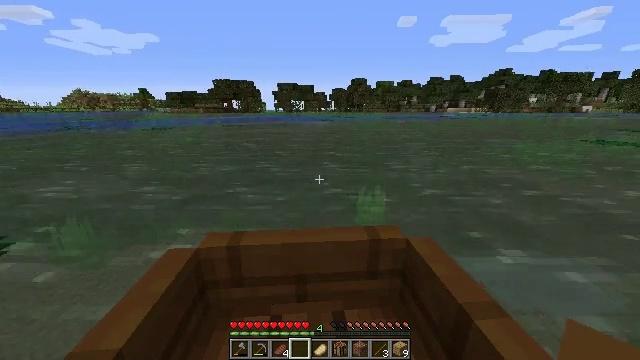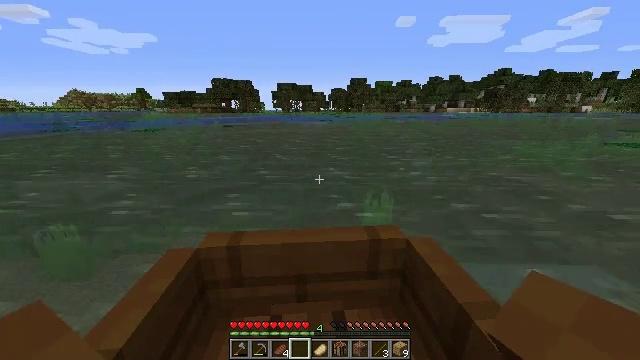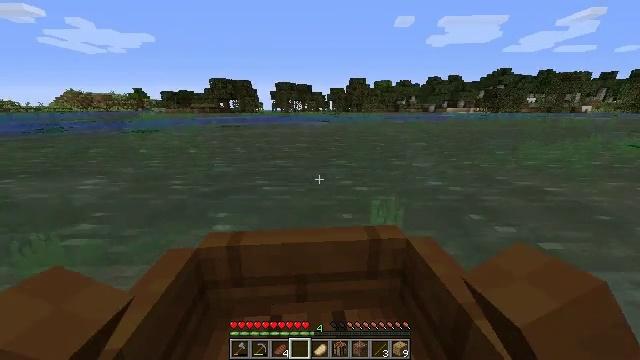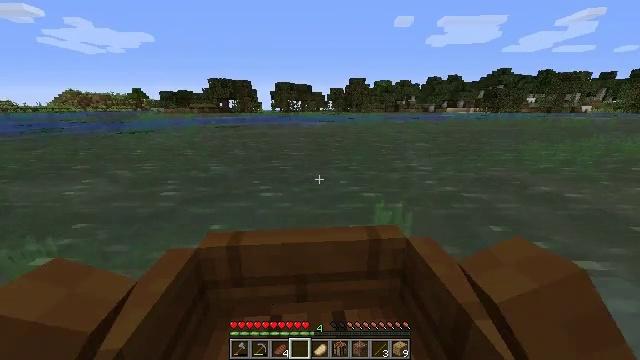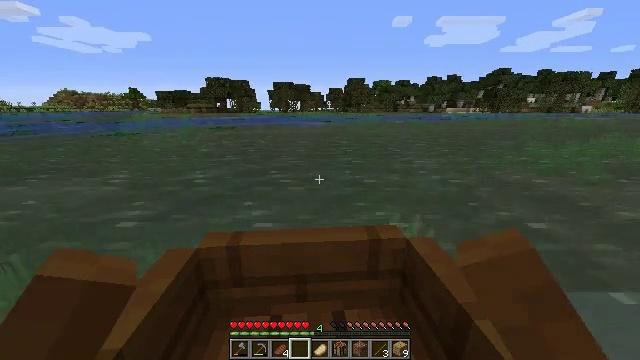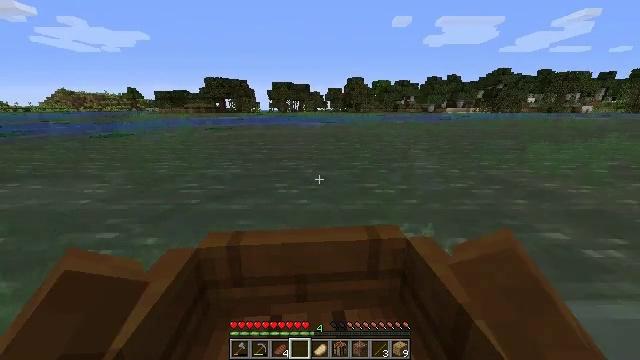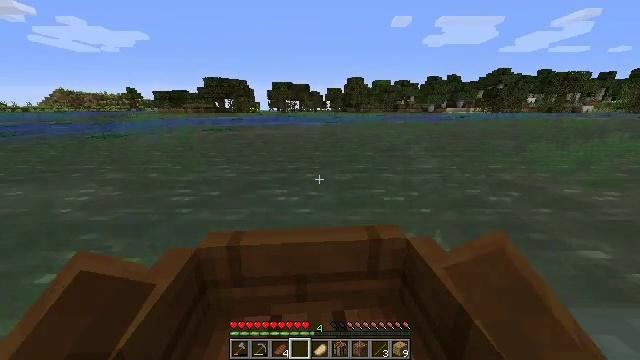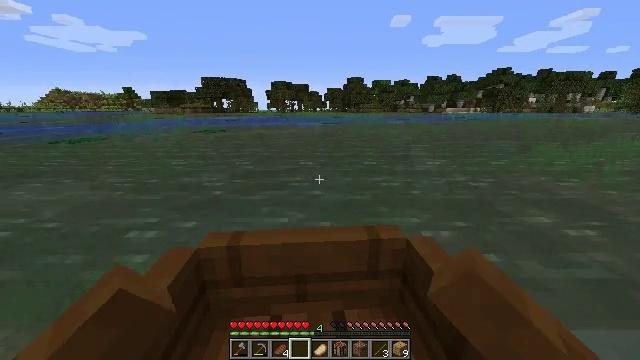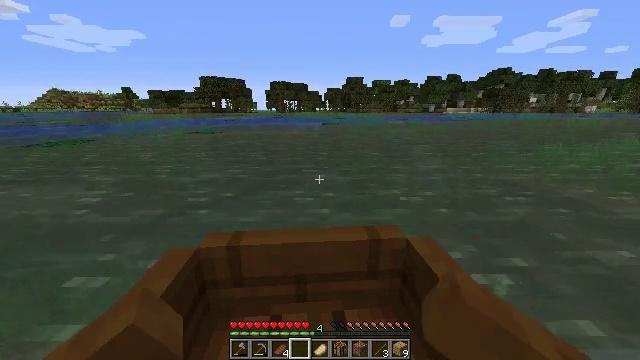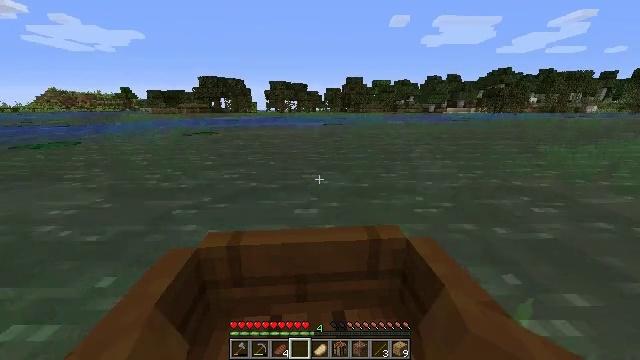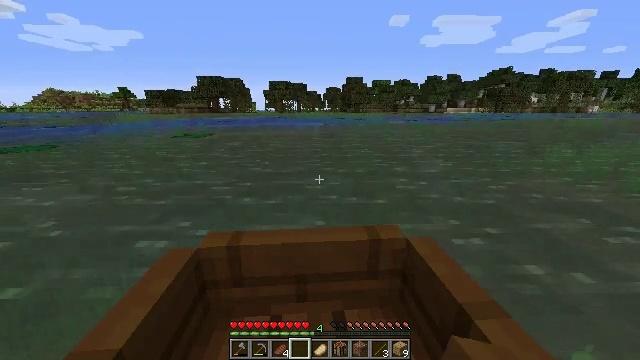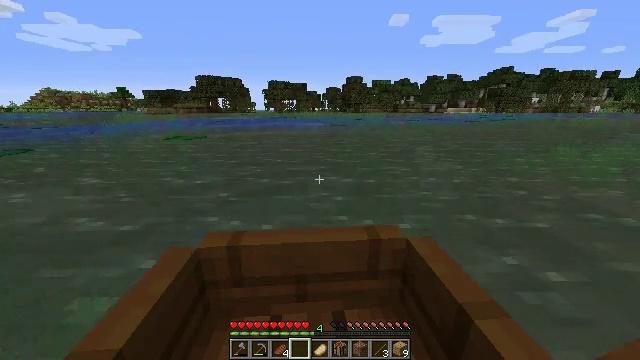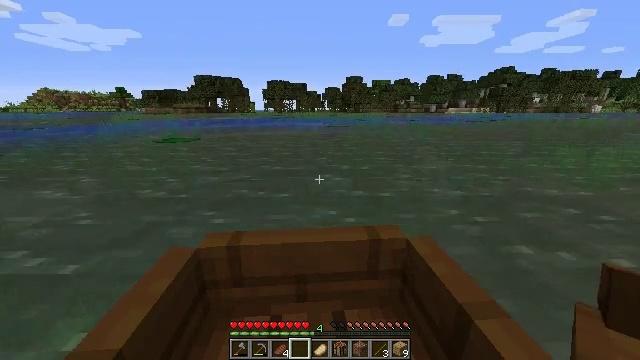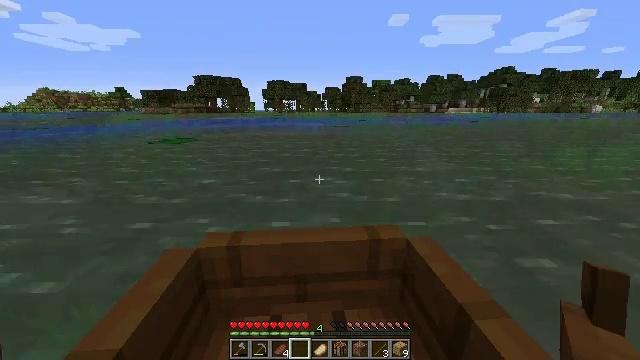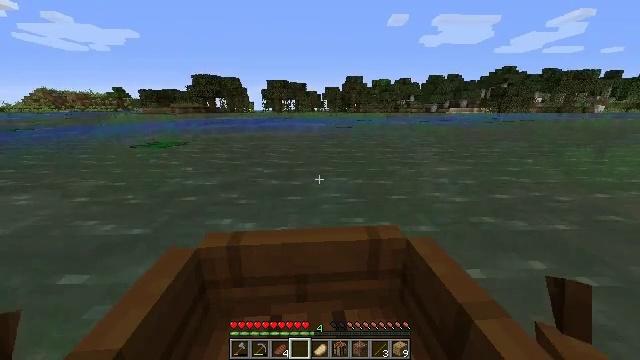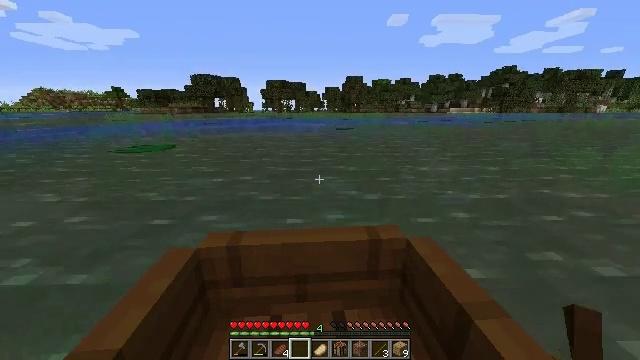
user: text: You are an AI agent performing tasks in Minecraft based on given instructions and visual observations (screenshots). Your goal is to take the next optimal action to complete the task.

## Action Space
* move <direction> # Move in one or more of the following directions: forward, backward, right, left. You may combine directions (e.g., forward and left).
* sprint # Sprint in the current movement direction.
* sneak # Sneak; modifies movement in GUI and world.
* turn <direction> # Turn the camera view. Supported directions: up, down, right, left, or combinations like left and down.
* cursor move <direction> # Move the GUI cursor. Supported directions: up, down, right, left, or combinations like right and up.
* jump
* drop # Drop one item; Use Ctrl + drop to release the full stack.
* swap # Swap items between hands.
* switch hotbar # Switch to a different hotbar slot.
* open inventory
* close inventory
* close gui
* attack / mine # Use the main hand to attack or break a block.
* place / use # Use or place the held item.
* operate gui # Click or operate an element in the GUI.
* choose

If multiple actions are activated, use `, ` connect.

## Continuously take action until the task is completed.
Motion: motion action
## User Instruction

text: Harvest seagrass from the waterbed.
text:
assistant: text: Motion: move forward
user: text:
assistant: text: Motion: move forward
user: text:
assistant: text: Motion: move forward
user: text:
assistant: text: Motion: move forward
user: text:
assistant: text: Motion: move forward
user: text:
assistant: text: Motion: move forward
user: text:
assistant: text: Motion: move forward
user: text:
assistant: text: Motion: move forward
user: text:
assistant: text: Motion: move forward
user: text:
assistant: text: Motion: move forward
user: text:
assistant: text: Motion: move forward
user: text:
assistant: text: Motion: move forward
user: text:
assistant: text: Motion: move forward
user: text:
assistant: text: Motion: move forward
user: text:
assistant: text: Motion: move forward
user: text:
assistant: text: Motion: move forward
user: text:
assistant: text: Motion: move forward
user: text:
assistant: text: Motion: move forward
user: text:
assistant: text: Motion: move forward
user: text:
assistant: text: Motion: move forward
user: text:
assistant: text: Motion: move forward
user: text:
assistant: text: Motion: move forward
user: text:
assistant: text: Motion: move forward
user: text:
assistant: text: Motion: move forward
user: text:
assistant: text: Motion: move forward
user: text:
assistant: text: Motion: move forward
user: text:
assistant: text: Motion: move forward
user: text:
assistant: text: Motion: move forward
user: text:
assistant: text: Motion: move forward
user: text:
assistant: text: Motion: move forward